Question: my css for the menu
'''
ul#menubar {
width: 800px;
padding: 27px 10px 5px 10px;
list-style: none;
text-align: center;
}
ul#menubar li {
display: inline;
}
ul#menubar li a{
border-right: 1px solid #111111;
font: 12px "Lucida Sans Unicode", "Bitstream Vera Sans", "Trebuchet Unicode MS", "Lucida Grande", Verdana, Helvetica, sans-serif;
padding: 5px 10px 8px 10px;
}
ul#menubar li a#last {
border-right: none;
}
ul#menubar li a:hover, ul#menubar li a:active{
background: #8d4d09 url("images/hover.gif") bottom center no-repeat;
padding-bottom: 8px;
}
'''
menu html
'''
<ul id="menubar">
<li><a href="#" target="_self">Home</a></li>
<li><a href="#" target="_self">Sale</a></li>
<li><a href="#" target="_self">Purchase</a></li>
<li><a href="#" target="_self">Rent</a></li>
<li><a href="#" target="_self">Developments</a></li>
<li><a href="#" target="_self">Interior Decorators</a></li>
<li><a href="#" target="_self">Maps</a></li>
<li><a id="last" href="#" target="_self">Legal Documents</a></li>
</ul>
'''
preview

problem is that i cant figure out the space between the border-right and the anchor when the link is hovered.
what is causing this space and how can it be removed.
The hovered effect is shown on "Purchase" link.
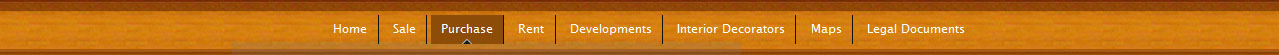
Answer: the problem is 'display: inline;' - in the source-code you have linebreaks between your li's, wich are represendet as a space on the site (as alwys when you use inline-elements and/or text, see example below).
to avoid this, use 'float: left;' or define your ul/li in one line, without spaces/linebreaks between them.
*example:
this sourcecode:
'''
this
is
text
'''
gives this output:
> this is text
(linebreaks/whitespace are converted to 1 space between words (and the li's are "words" in your case))